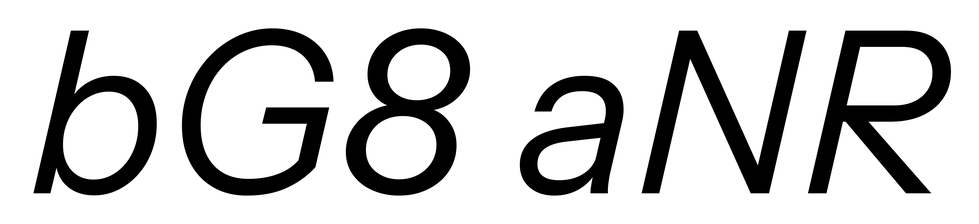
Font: InstrumentSans-Italic_Italic